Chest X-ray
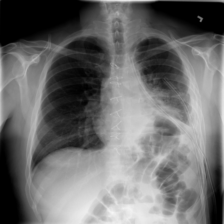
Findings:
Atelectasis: negative
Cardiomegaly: negative
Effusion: negative
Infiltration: negative
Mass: negative
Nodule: negative
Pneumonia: negative
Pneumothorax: positive
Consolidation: negative
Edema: negative
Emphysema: negative
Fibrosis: negative
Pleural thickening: negative
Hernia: negative